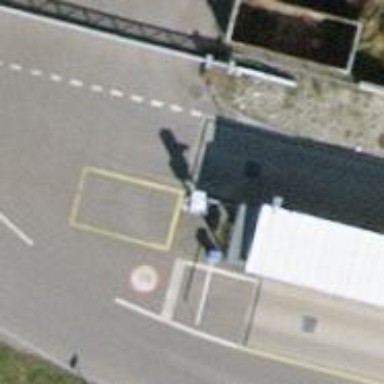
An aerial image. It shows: Metal steps along the road.